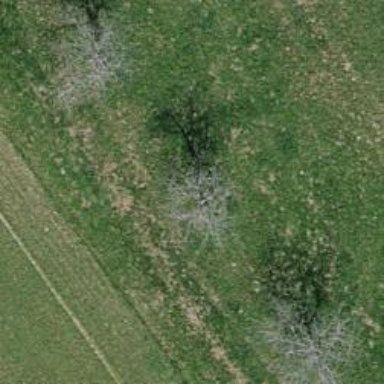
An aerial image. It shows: Agricultural area featuring trees.